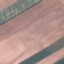
Land use / land cover class: AnnualCrop